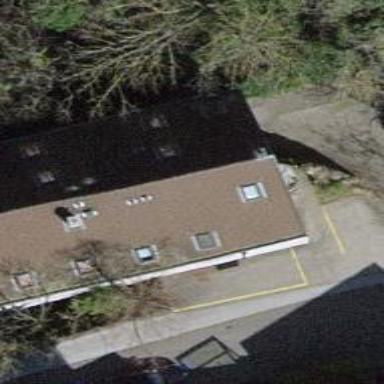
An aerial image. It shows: Veterinary facility.